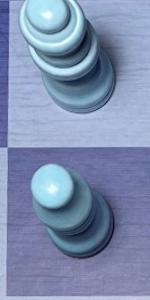
Label: Bishop_White